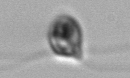
Label: flagellate_morphotype1